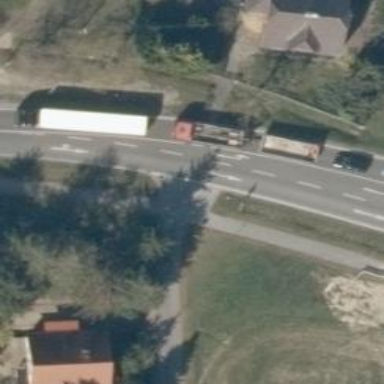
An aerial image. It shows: Uncontrolled crossing on the road.